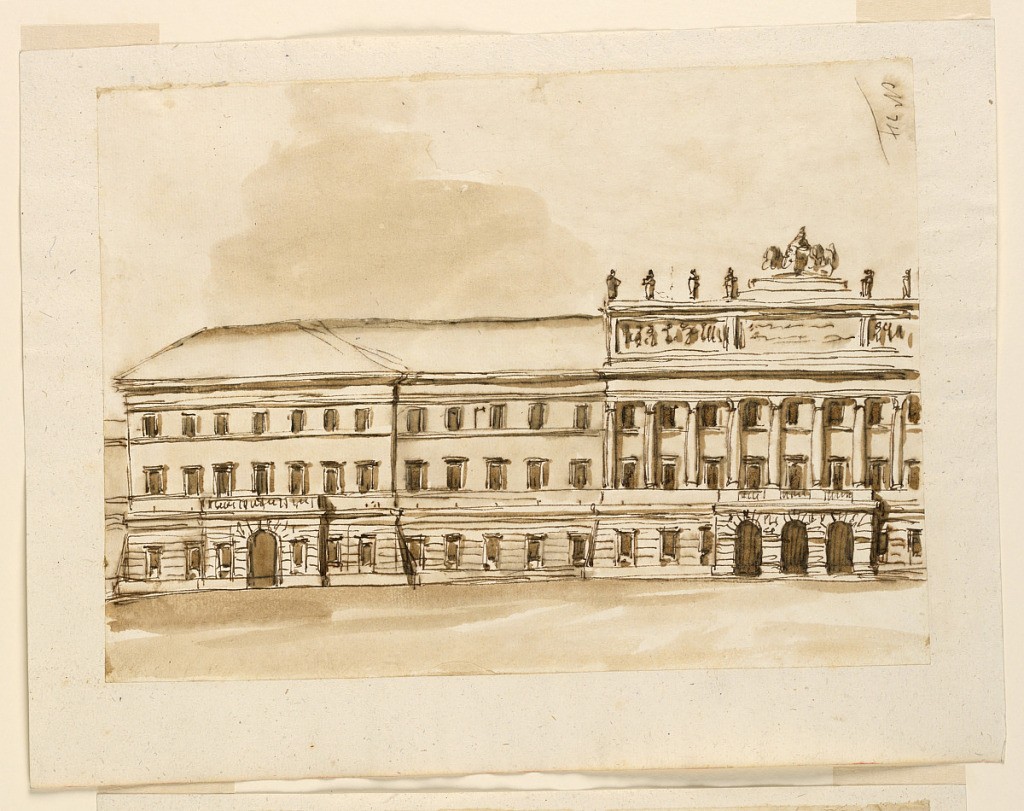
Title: Elevation of a Palace
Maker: Giuseppe Barberi, Italian, 1746–1809
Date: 1790-1800
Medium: Pen and brown ink, brush and brown wash, red ink on lined off-white laid paper
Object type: Drawing
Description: Somewhat more than the left half of the central wing is shown. Three stories. The central sections of nine bays and the end sections of seven bays project slightly. In between is a section of five bays. Three doorways in the central, one in the lateral sections. In the center is an order of embedded columns supporting an entablature and an attic showing an inscription and reliefs and topped by statues and a group.